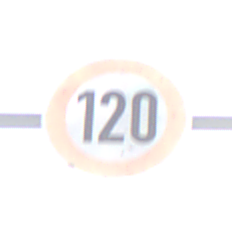
Verkehrszeichen: Geschwindigkeit120
Umgebung: Roofed, Suburban
Tageszeit: SunriseSunset
Wetter: Clear
Licht: Natural
Jahreszeit: NotSpecified
Kontrast: MediumContrast